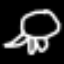
Label: frog